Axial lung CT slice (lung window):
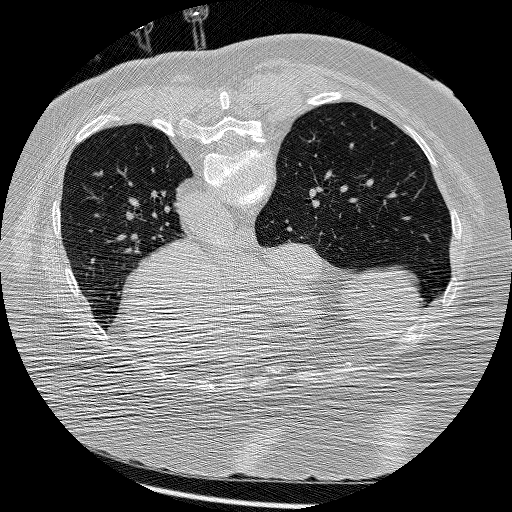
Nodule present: no